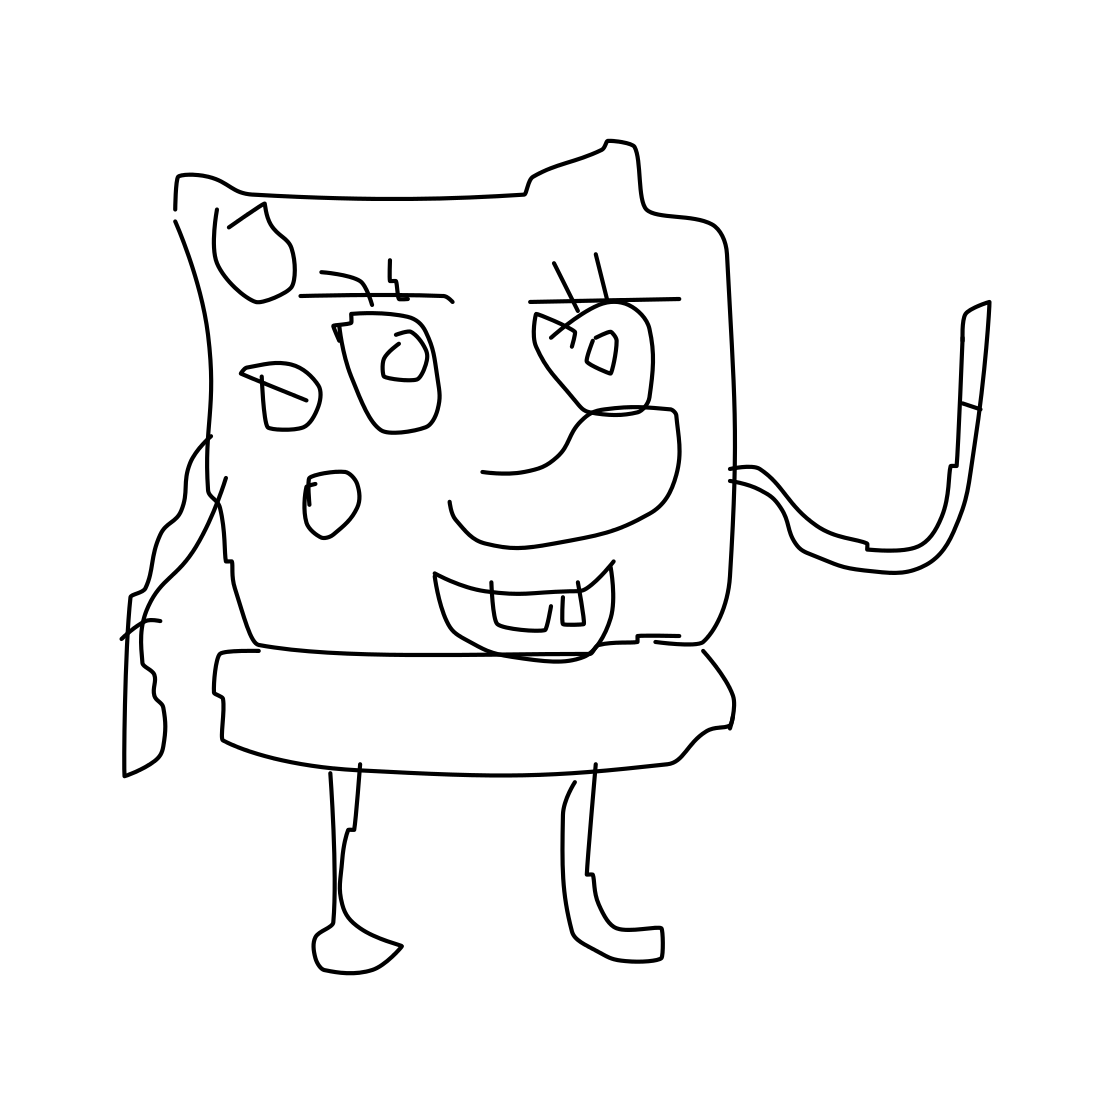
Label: sponge bob